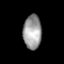
Tissue: lung
Cell type: Epithelial cells
Senescence score: 0.1401
Nuclear area (px): 607
Mean DAPI intensity: 158.11